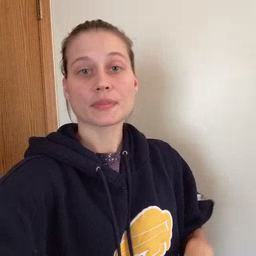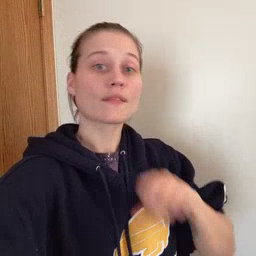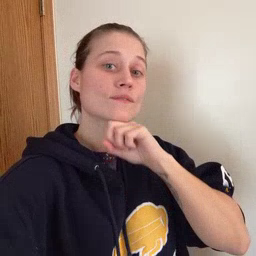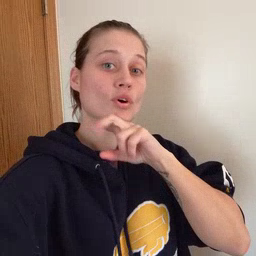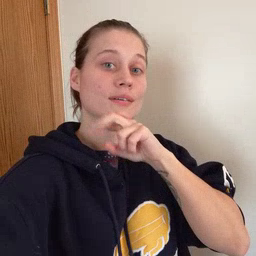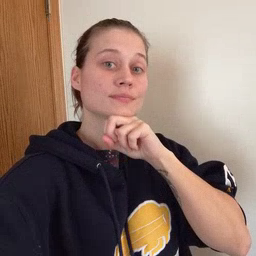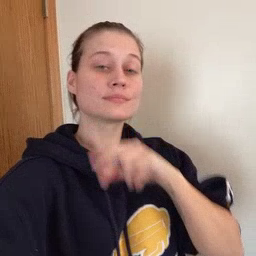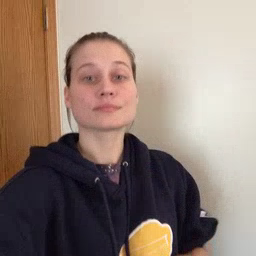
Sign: frog